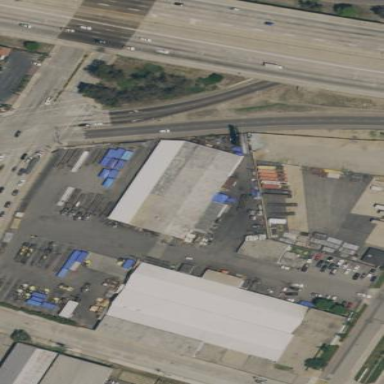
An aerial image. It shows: Industrial building.